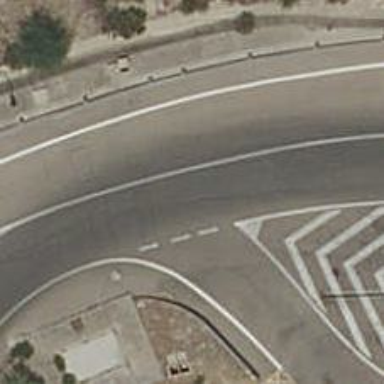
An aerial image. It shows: Tertiary road with asphalt surface.